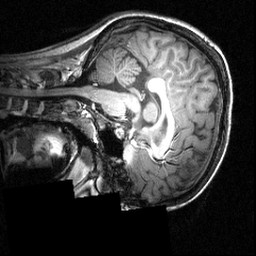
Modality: T1w
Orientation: sagittal
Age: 16
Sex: female
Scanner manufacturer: siemens
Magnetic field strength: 3.951 T
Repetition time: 1.5 s
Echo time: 0.00335 s